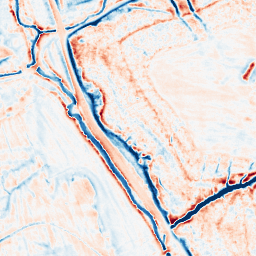
Category: multiscale
Decomposition family: dog_multiscale
Decomposition parameters: sigma_ratio: 1.6
n_scales: 4
base_sigma: 0.5
Upsampling method: lanczos
Upsampling parameters: scale: 8
Upsampling scale: 8